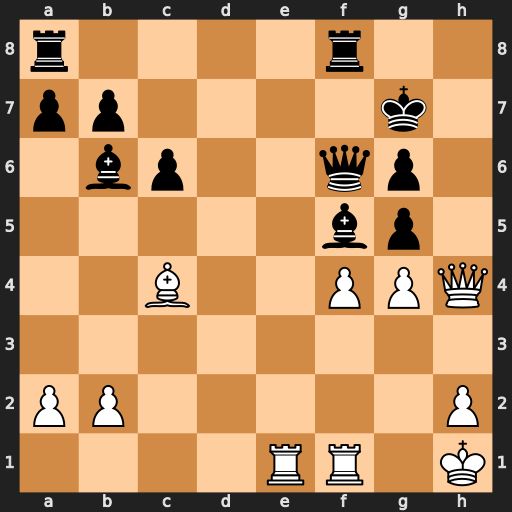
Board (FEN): r4r2/pp4k1/1bp2qp1/5bp1/2B2PPQ/8/PP5P/4RR1K
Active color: w
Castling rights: -
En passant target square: -
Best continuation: fxg5 Be4+ Rxe4